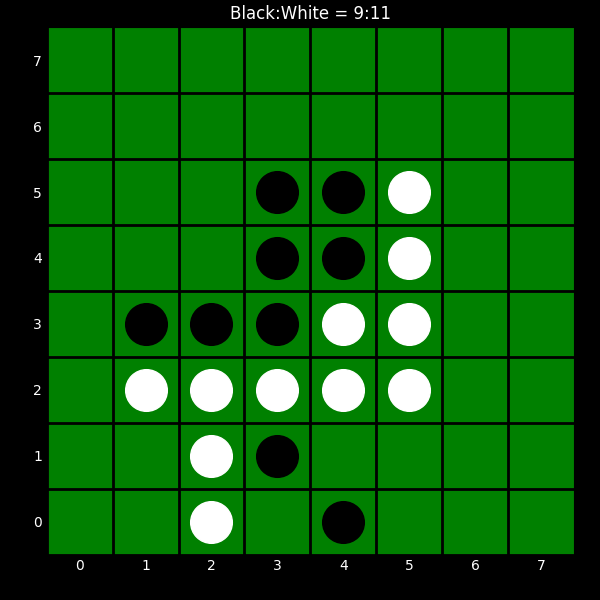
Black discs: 9
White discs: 11